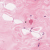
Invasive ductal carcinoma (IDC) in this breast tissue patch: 0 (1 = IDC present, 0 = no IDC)